Question: I wanna make a dropdown-menu like the one in the attached picture in android I searched a lot but I Couldn't find anything?
Could you tell me how to start?

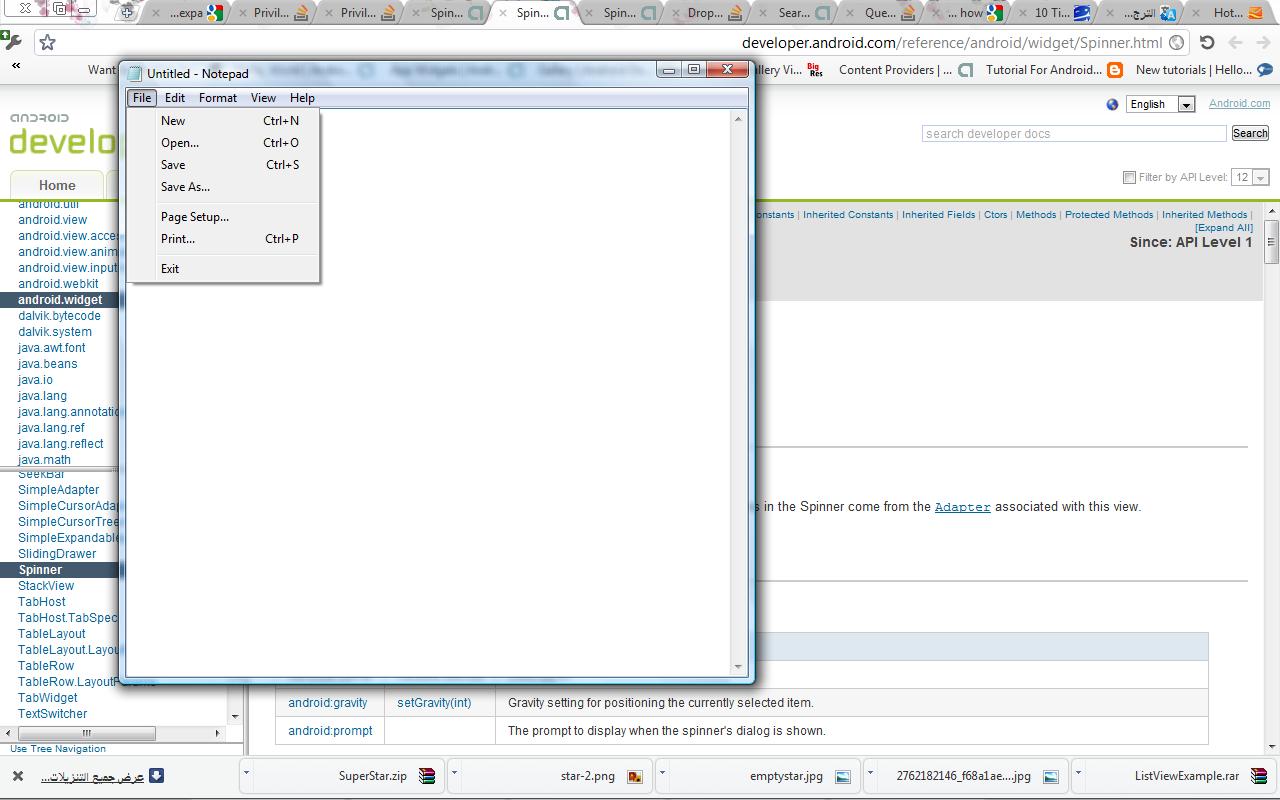
Answer: Android does not generally use a "dropdown-menu" like the one you have in your screenshot. I encourage you to learn the Android UI framework and stick to it.
In Honeycomb (the tablet UI), there is the "nav mode" of the action bar that will look a bit similar, though it is not designed to be a menu.